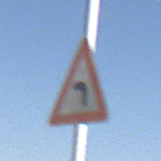
Verkehrszeichen: KurveLinks
Umgebung: Outdoor, RoadRail
Tageszeit: Midday
Wetter: Clear
Licht: Natural
Jahreszeit: Summer
Kontrast: HighContrast